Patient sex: M
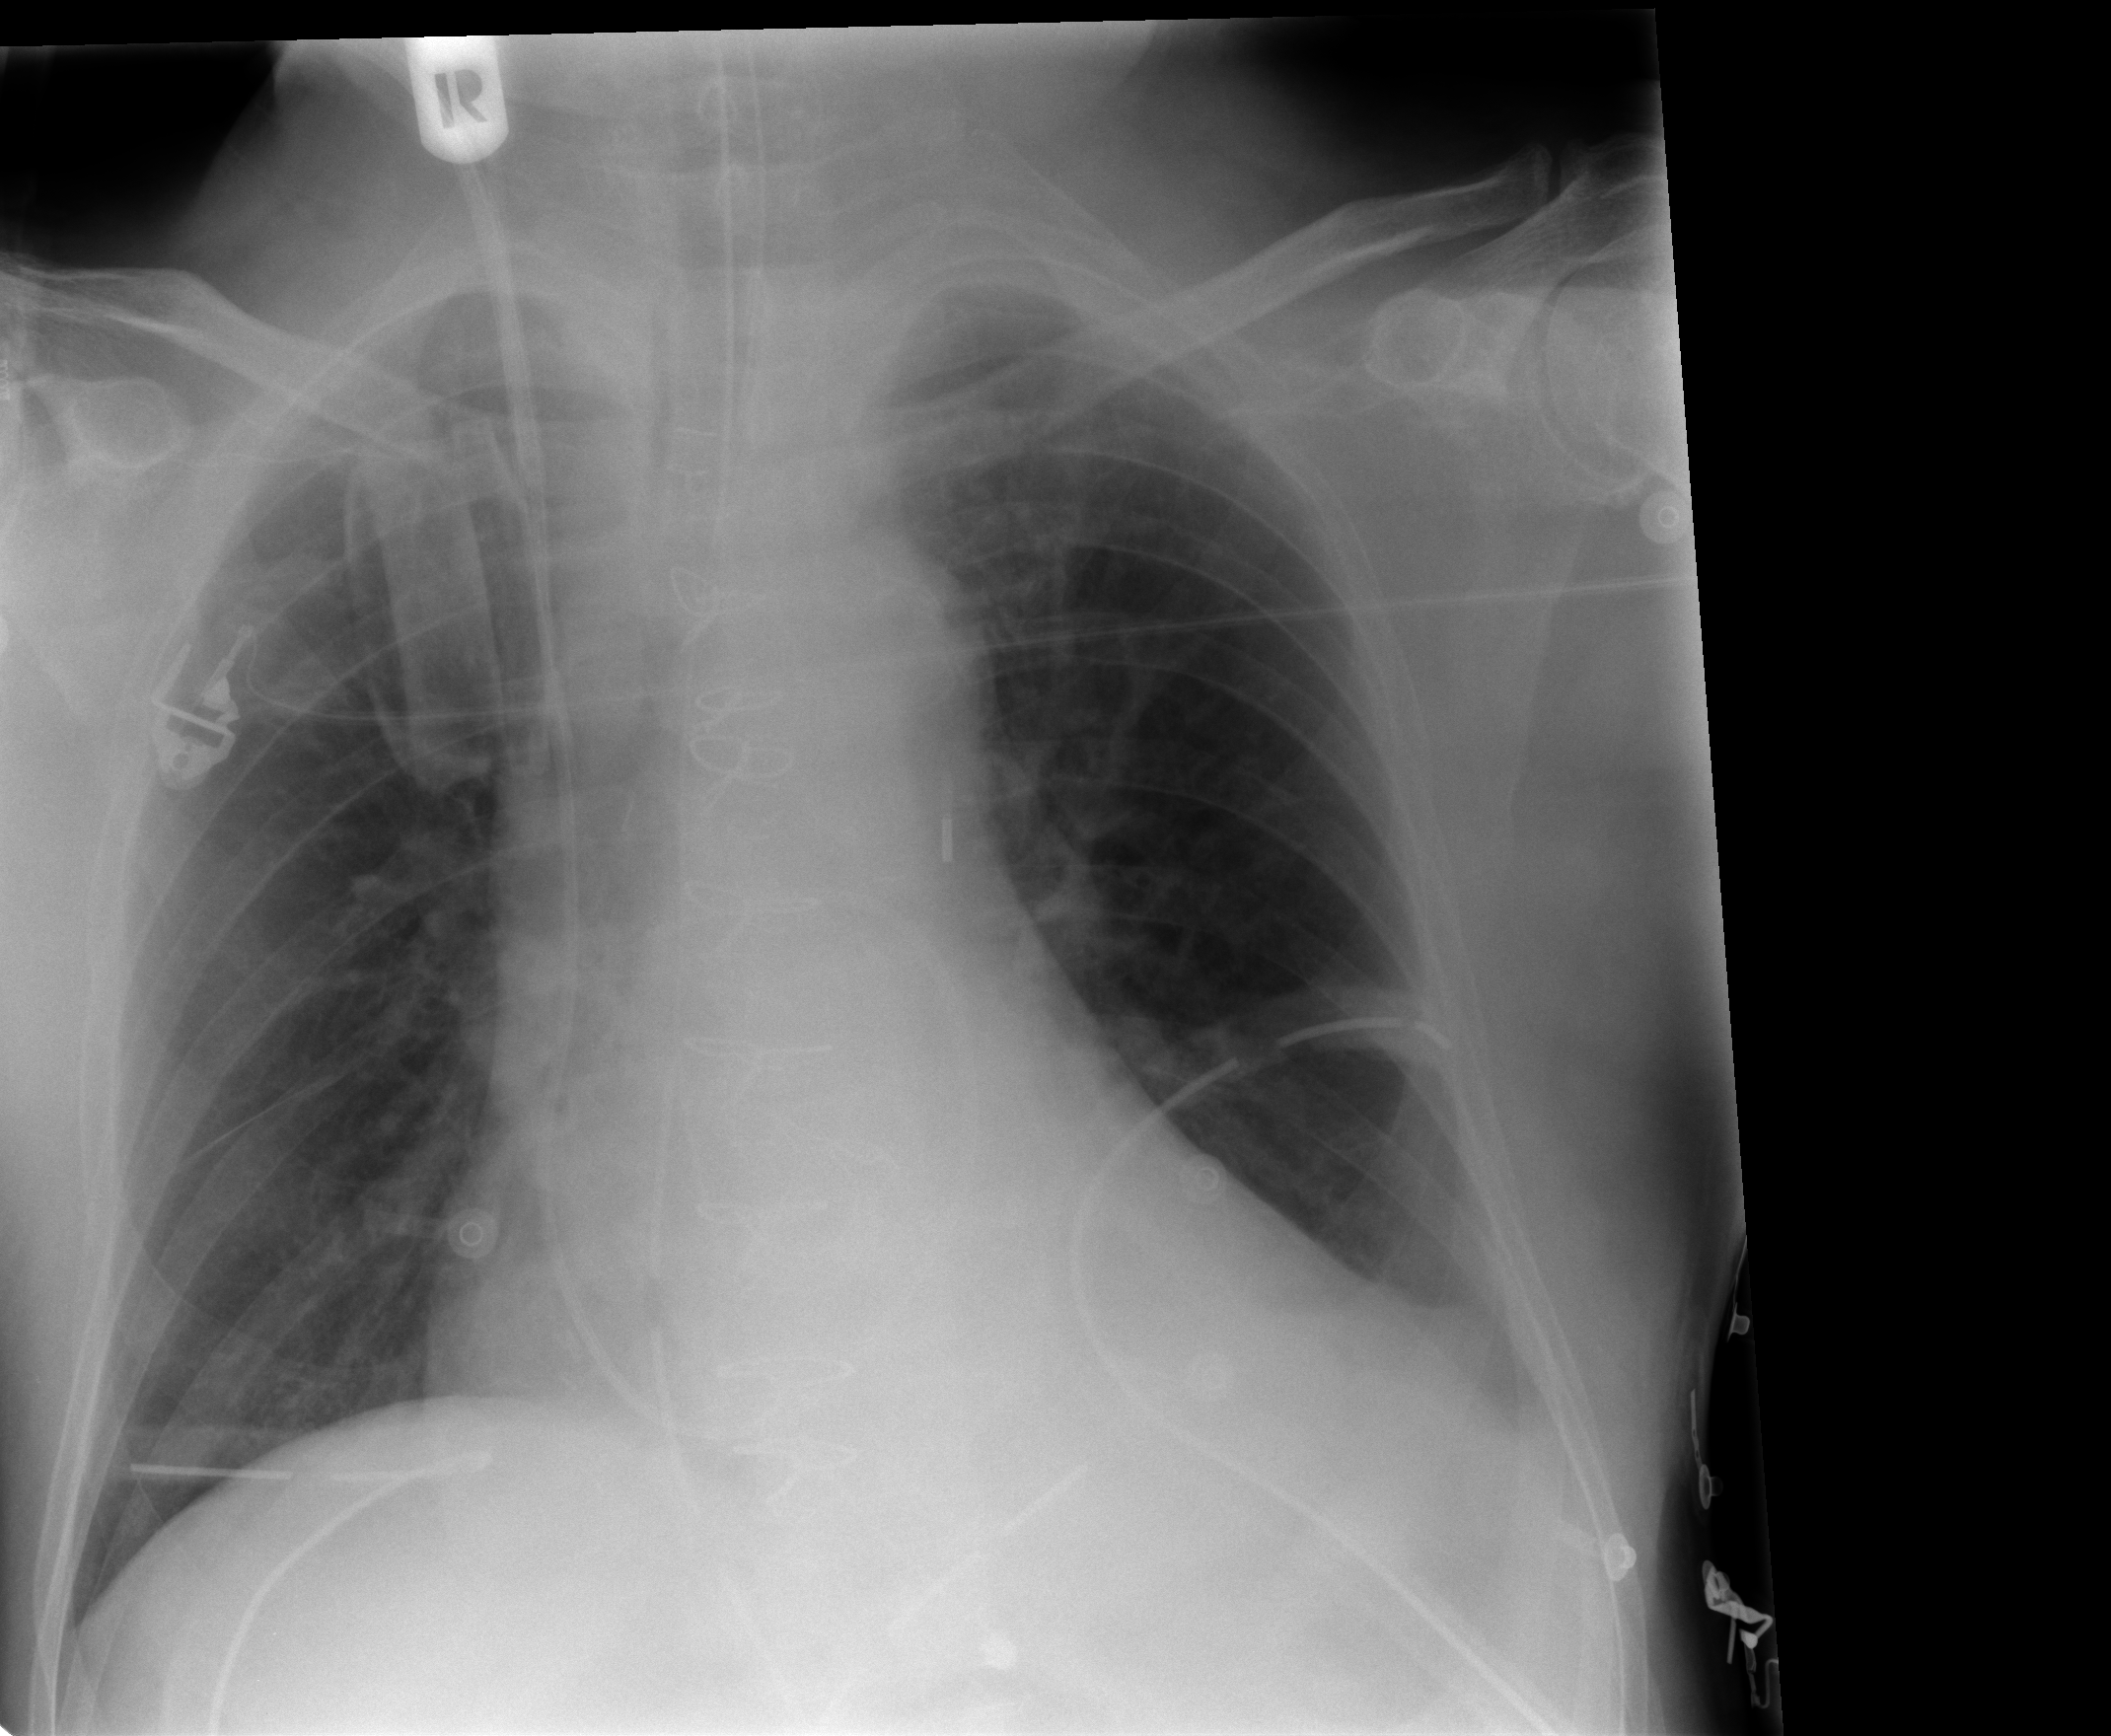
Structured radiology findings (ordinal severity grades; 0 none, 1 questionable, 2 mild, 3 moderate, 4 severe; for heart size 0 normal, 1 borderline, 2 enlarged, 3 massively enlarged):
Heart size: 2
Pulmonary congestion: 0
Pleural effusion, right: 1
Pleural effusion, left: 2
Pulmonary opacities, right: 0
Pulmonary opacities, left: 0
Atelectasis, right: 2
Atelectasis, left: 2